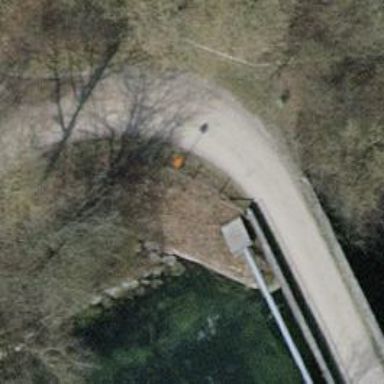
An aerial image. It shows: Bridge with pipeline.